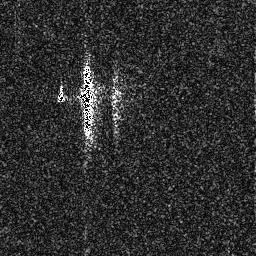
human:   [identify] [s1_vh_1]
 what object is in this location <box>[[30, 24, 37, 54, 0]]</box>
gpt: <ref>1 medium ship at the center</ref>